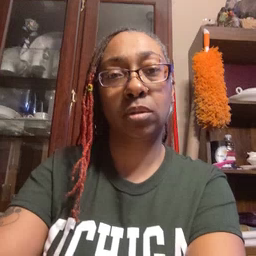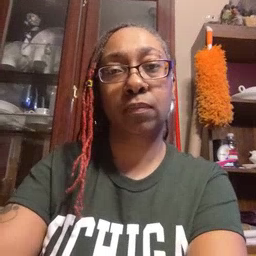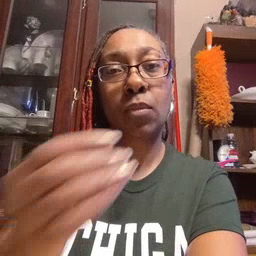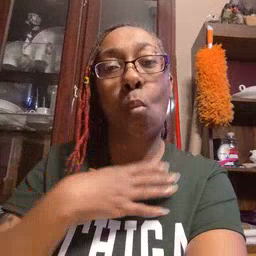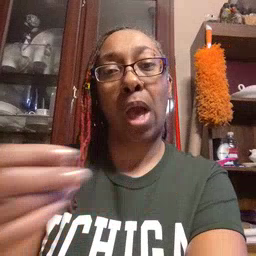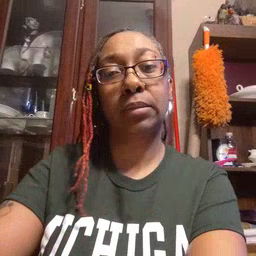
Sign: white